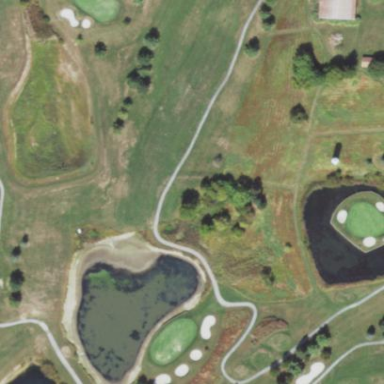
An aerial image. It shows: Grassy area serving as fairway for golf.